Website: macys
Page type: account-selection
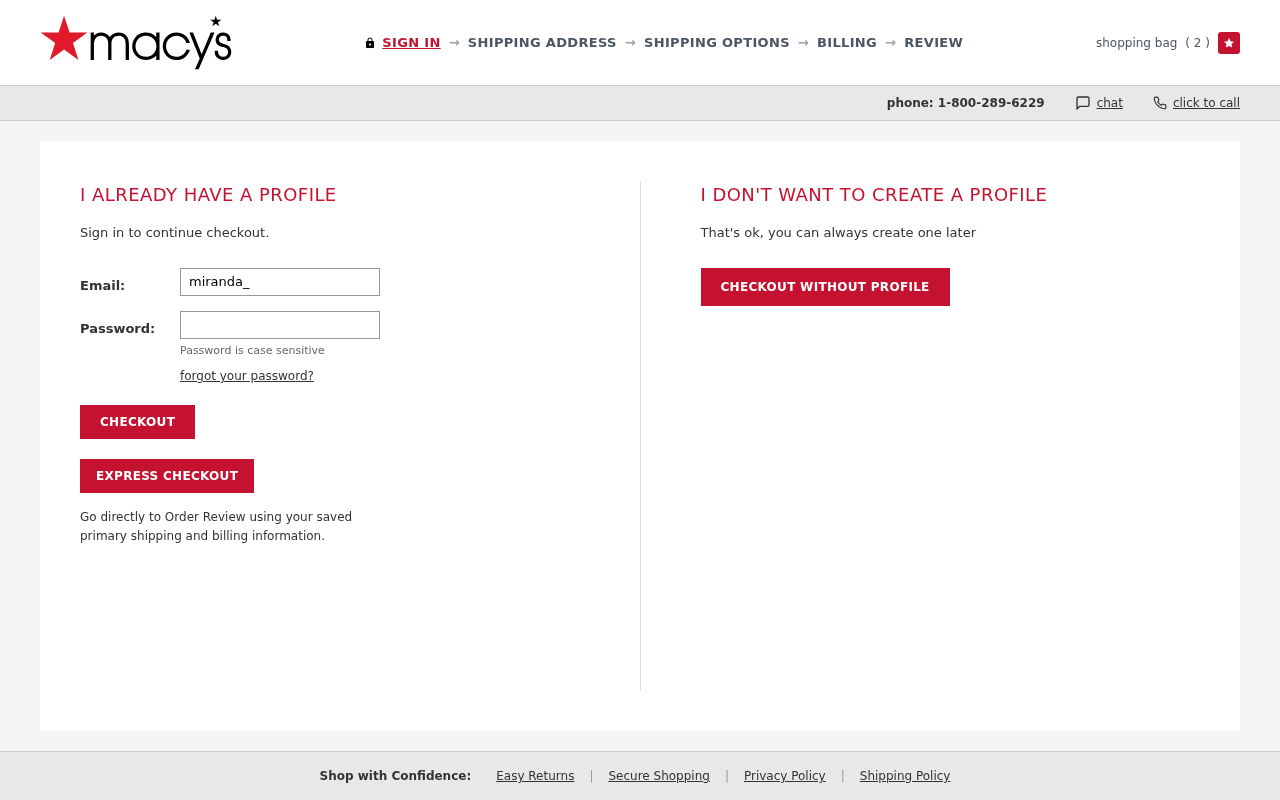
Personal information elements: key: PII_EMAIL
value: miranda_oconnor@yahoo.com
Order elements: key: ORDER_NUM_ITEMS
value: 2